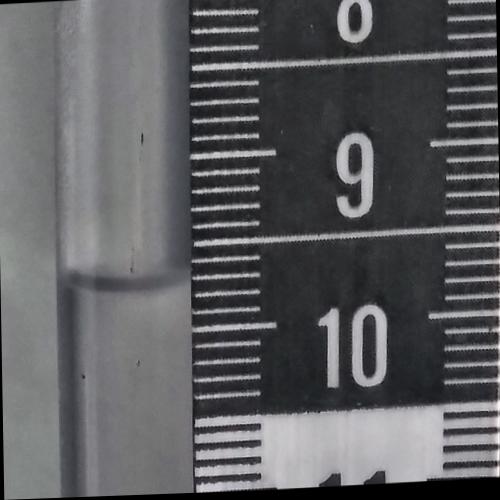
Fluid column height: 9.7 cm